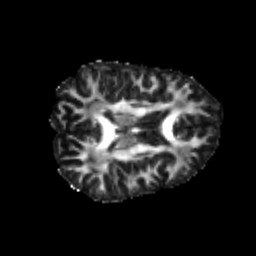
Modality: FA
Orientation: axial
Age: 19
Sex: female
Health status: healthy
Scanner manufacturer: philips
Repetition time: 7.389 s
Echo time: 0.08599 s